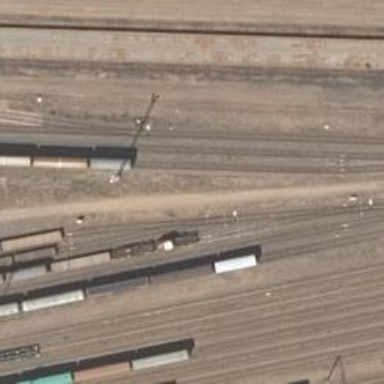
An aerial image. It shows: Railway signal.